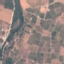
Land use / land cover class: PermanentCrop